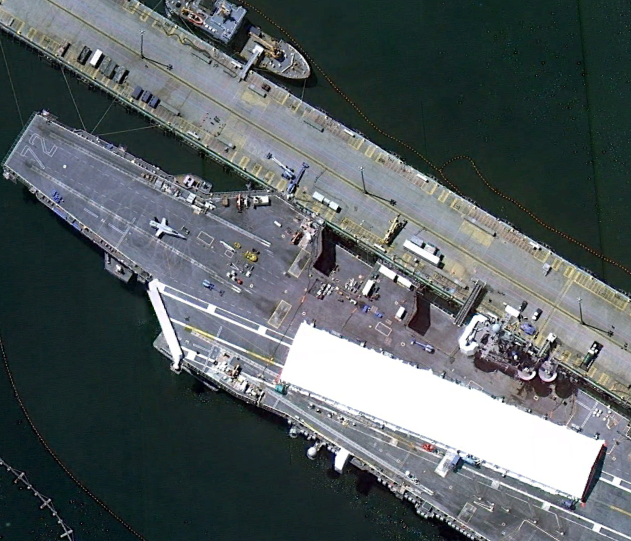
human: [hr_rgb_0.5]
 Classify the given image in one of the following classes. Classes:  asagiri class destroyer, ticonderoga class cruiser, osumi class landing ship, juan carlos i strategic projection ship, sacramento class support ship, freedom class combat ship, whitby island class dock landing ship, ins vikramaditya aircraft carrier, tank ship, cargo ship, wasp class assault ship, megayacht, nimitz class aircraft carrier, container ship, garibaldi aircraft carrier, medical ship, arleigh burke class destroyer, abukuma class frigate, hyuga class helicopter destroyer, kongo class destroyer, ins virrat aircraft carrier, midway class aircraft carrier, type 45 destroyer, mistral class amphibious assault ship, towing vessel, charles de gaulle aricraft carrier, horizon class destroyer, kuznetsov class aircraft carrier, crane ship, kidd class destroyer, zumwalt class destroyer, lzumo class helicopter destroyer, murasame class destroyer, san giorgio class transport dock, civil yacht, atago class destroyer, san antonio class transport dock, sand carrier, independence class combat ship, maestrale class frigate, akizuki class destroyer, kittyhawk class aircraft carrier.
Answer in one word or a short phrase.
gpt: Nimitz class aircraft carrier